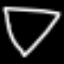
Label: diamond